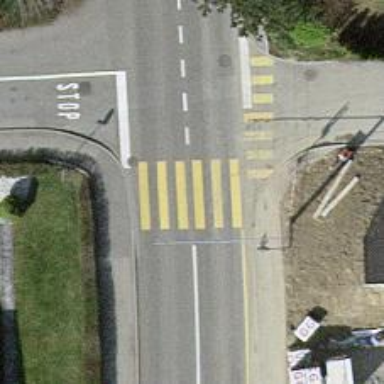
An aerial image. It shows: Residential road with asphalt surface and trolley wires.